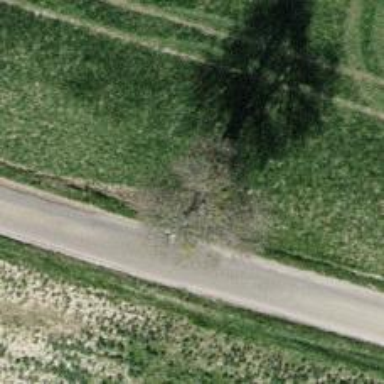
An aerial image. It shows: Broadleaved tree in natural setting.